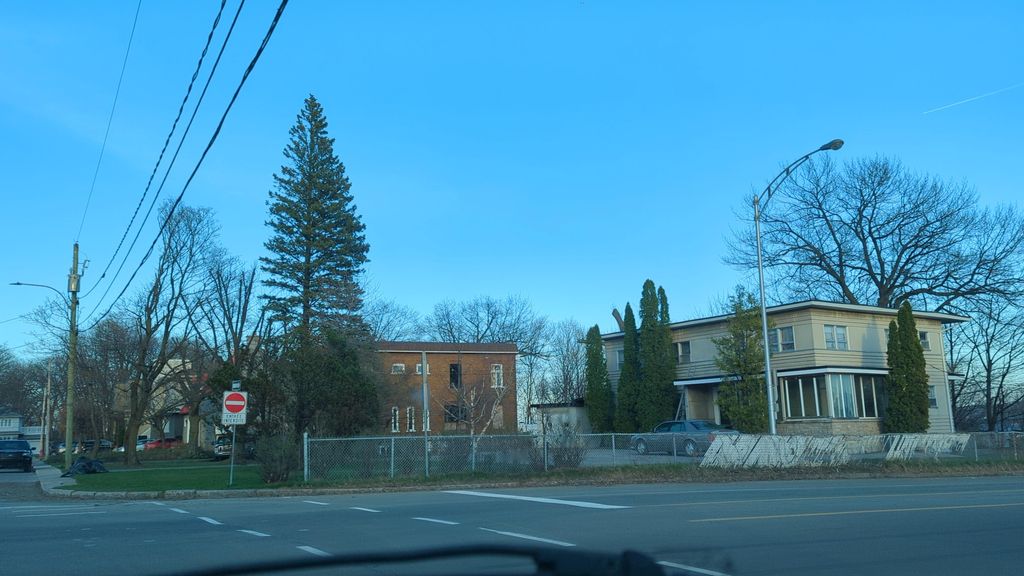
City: quebec_city